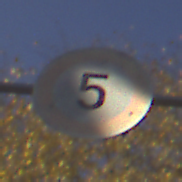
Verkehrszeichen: Geschwindigkeit5
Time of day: SunriseSunset
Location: Outdoor (Urban)
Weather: PartlyCloudy
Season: Autumn
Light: Natural